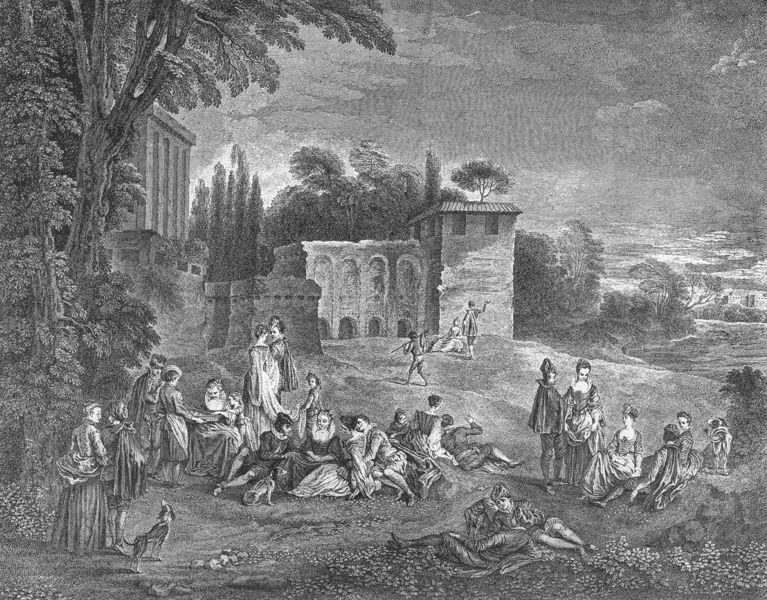
Titel: Spaziergang über die Stadtmauern (gestochen von M. Aubert)
Künstler: Jean-Antoine Watteau
Schlagwörter: baum, himmel, mann, meer, weiß, wolken, bäume, frauen, menschen, see, stadt, damen, fenster, frau, grau, männer, schwarz, zeichnung, gebäude, gras, haus, hund, hunde, park, rasen, wiese, gesellschaft, alt, kleidung, feld, adel, familie, musik, kinder, kuss, liebe, italien, dorf, ausflug, idylle, picknick, ruine, antike, burg, idyll, schwarzweiss, stich, villa, schwarz weis, liebespaar, antik, mittelmeer, paare, wsser, fürsten, riune, renesanz